Field crop: tomato
Growth stage: 1
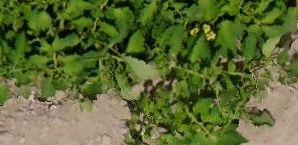
Species: tomato